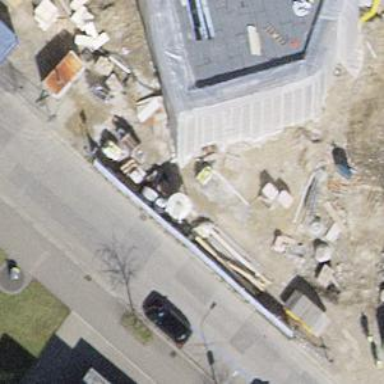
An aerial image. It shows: Bollard.